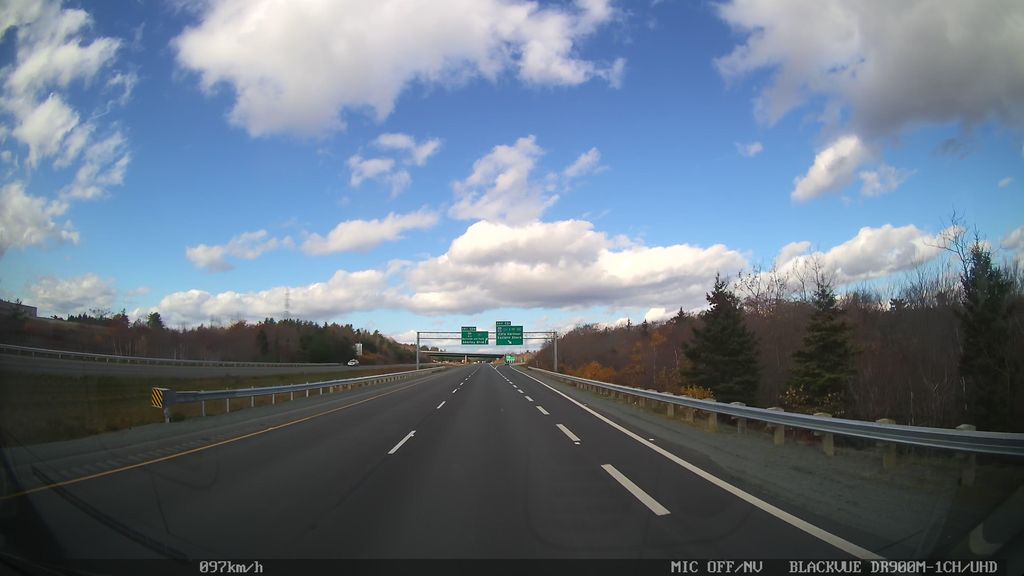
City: halifax